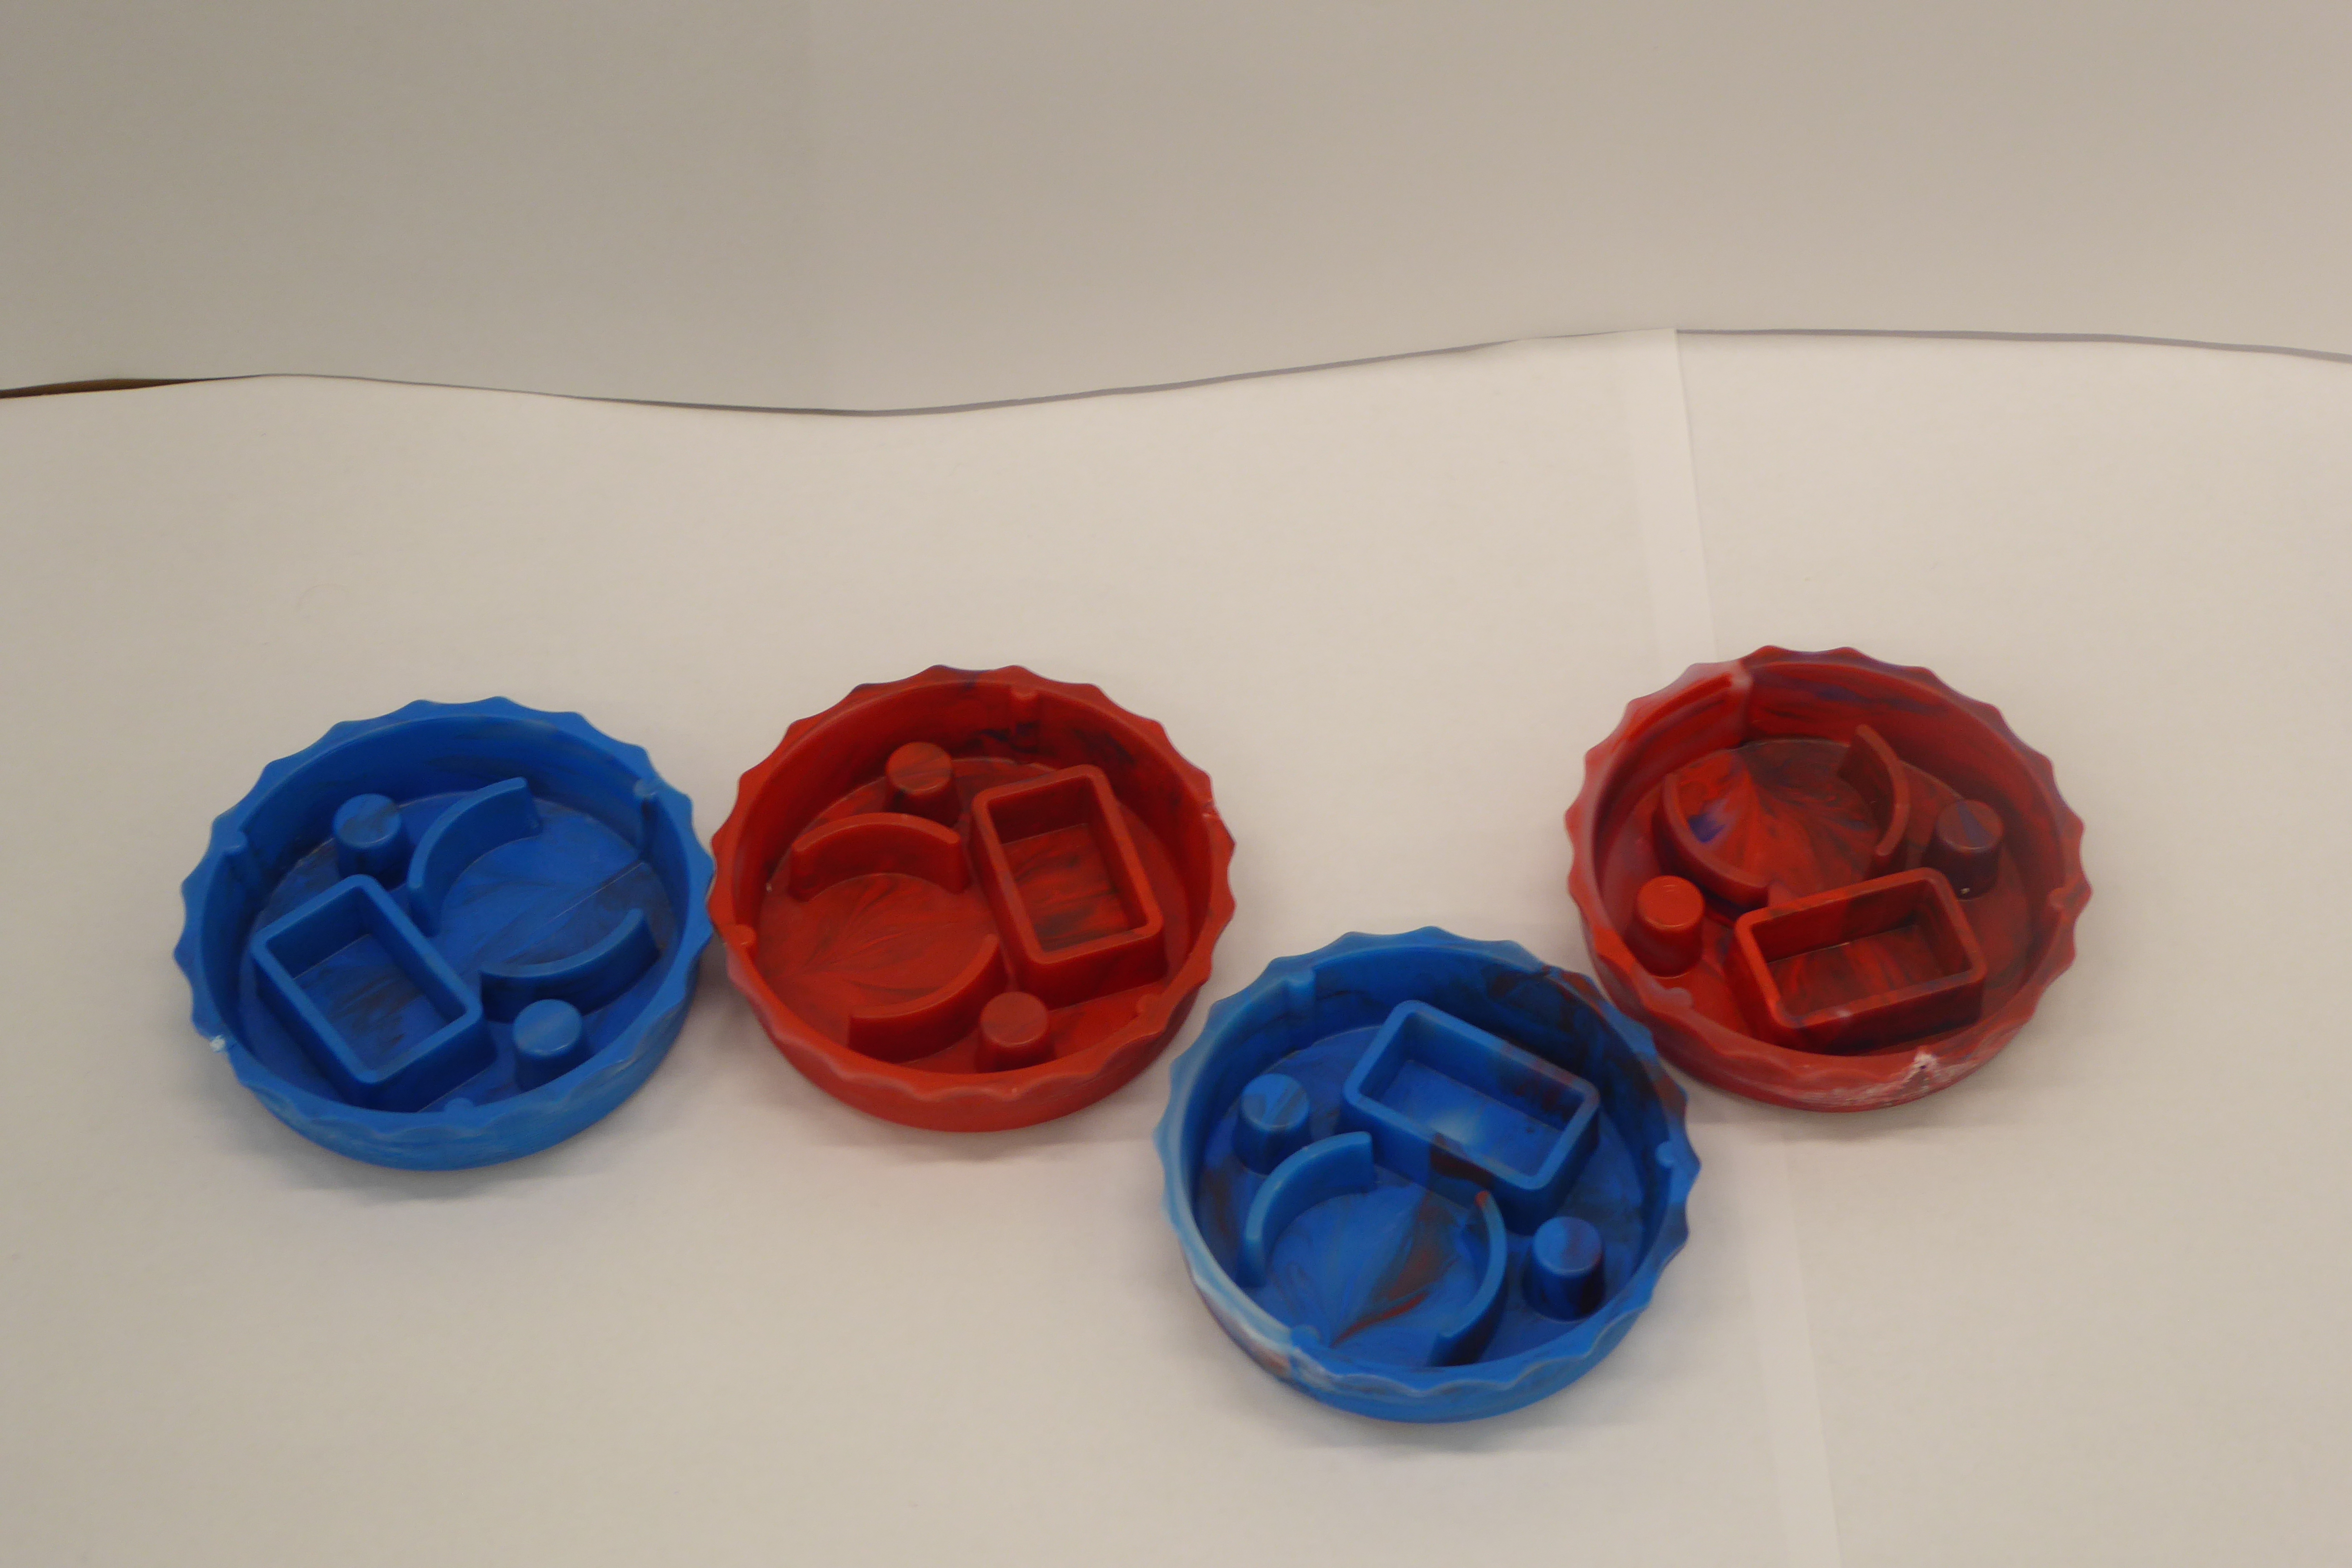
Label: Bottle Opener - Cover